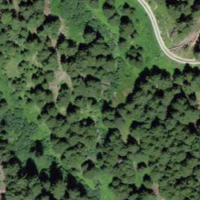
EUNIS habitat code: 43
Species observed at this site:
Vaccinium vitis-idaea